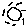
Label: sun